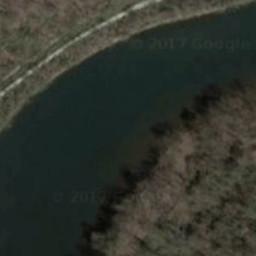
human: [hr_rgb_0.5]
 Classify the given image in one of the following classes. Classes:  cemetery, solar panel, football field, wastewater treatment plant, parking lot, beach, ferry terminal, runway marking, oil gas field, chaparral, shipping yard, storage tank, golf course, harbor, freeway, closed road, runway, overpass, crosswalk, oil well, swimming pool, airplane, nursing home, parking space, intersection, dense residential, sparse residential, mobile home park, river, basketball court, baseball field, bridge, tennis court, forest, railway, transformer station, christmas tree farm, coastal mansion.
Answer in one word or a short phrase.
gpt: river